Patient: sex F, age 58
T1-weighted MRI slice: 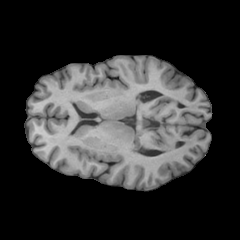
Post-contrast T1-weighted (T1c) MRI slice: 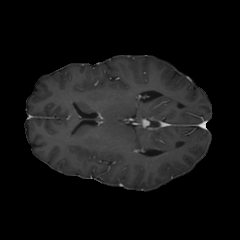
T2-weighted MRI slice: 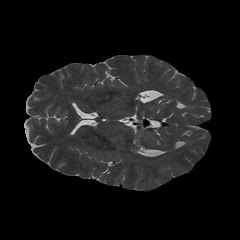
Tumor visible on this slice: no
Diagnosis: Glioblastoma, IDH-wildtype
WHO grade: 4